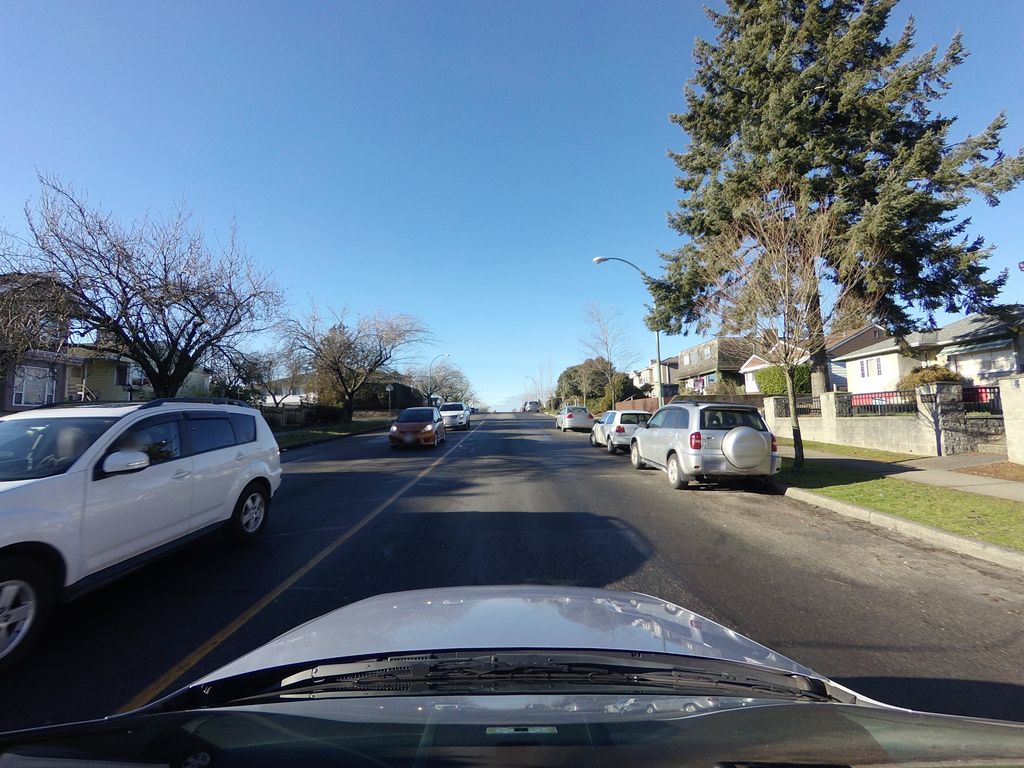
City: vancouver